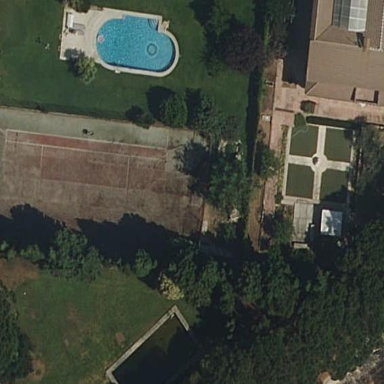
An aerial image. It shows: Tennis court on pitch.